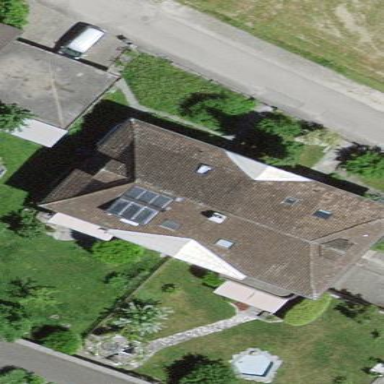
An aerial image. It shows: Terrace building.